Question: For some reason, I am getting two cart totals on my CART page. There are no errors in the debugger.
Here is the image:

There are tons of different files for WooCommerce. Here is the cart-totals.php page. Not sure if the fix is in here or not.
'''
<?php
/**
* Cart totals
*
* This template can be overridden by copying it to yourtheme/woocommerce/cart/cart-totals.php.
*
* HOWEVER, on occasion WooCommerce will need to update template files and you (the theme developer).
* will need to copy the new files to your theme to maintain compatibility. We try to do this.
* as little as possible, but it does happen. When this occurs the version of the template file will.
* be bumped and the readme will list any important changes.
*
* @see http://docs.woothemes.com/document/template-structure/
* @author WooThemes
* @package WooCommerce/Templates
* @version 2.3.6
*/
if ( ! defined( 'ABSPATH' ) ) {
exit;
}
?>
<div class="cart_totals <?php if ( WC()->customer->has_calculated_shipping() ) echo 'calculated_shipping'; ?>">
<?php do_action( 'woocommerce_before_cart_totals' ); ?>
<h2><?php _e( 'Cart Totals', 'woocommerce' ); ?></h2>
<table cellspacing="0" class="shop_table shop_table_responsive">
<tr class="cart-subtotal">
<th><?php _e( 'Subtotal', 'woocommerce' ); ?></th>
<td data-title="<?php _e( 'Subtotal', 'woocommerce' ); ?>"><?php wc_cart_totals_subtotal_html(); ?></td>
</tr>
<?php foreach ( WC()->cart->get_coupons() as $code => $coupon ) : ?>
<tr class="cart-discount coupon-<?php echo esc_attr( sanitize_title( $code ) ); ?>">
<th><?php wc_cart_totals_coupon_label( $coupon ); ?></th>
<td data-title="<?php wc_cart_totals_coupon_label( $coupon ); ?>"><?php wc_cart_totals_coupon_html( $coupon ); ?></td>
</tr>
<?php endforeach; ?>
<?php if ( WC()->cart->needs_shipping() && WC()->cart->show_shipping() ) : ?>
<?php do_action( 'woocommerce_cart_totals_before_shipping' ); ?>
<?php wc_cart_totals_shipping_html(); ?>
<?php do_action( 'woocommerce_cart_totals_after_shipping' ); ?>
<?php elseif ( WC()->cart->needs_shipping() && 'yes' === get_option( 'woocommerce_enable_shipping_calc' ) ) : ?>
<tr class="shipping">
<th><?php _e( 'Shipping', 'woocommerce' ); ?></th>
<td data-title="<?php _e( 'Shipping', 'woocommerce' ); ?>"><?php woocommerce_shipping_calculator(); ?></td>
</tr>
<?php endif; ?>
<?php foreach ( WC()->cart->get_fees() as $fee ) : ?>
<tr class="fee">
<th><?php echo esc_html( $fee->name ); ?></th>
<td data-title="<?php echo esc_html( $fee->name ); ?>"><?php wc_cart_totals_fee_html( $fee ); ?></td>
</tr>
<?php endforeach; ?>
<?php if ( wc_tax_enabled() && 'excl' === WC()->cart->tax_display_cart ) :
$taxable_address = WC()->customer->get_taxable_address();
$estimated_text = WC()->customer->is_customer_outside_base() && ! WC()->customer->has_calculated_shipping()
? sprintf( ' <small>(' . __( 'estimated for %s', 'woocommerce' ) . ')</small>', WC()->countries->estimated_for_prefix( $taxable_address[0] ) . WC()->countries->countries[ $taxable_address[0] ] )
: '';
if ( 'itemized' === get_option( 'woocommerce_tax_total_display' ) ) : ?>
<?php foreach ( WC()->cart->get_tax_totals() as $code => $tax ) : ?>
<tr class="tax-rate tax-rate-<?php echo sanitize_title( $code ); ?>">
<th><?php echo esc_html( $tax->label ) . $estimated_text; ?></th>
<td data-title="<?php echo esc_html( $tax->label ); ?>"><?php echo wp_kses_post( $tax->formatted_amount ); ?></td>
</tr>
<?php endforeach; ?>
<?php else : ?>
<tr class="tax-total">
<th><?php echo esc_html( WC()->countries->tax_or_vat() ) . $estimated_text; ?></th>
<td data-title="<?php echo esc_html( WC()->countries->tax_or_vat() ); ?>"><?php wc_cart_totals_taxes_total_html(); ?></td>
</tr>
<?php endif; ?>
<?php endif; ?>
<?php do_action( 'woocommerce_cart_totals_before_order_total' ); ?>
<tr class="order-total">
<th><?php _e( 'Total', 'woocommerce' ); ?></th>
<td data-title="<?php _e( 'Total', 'woocommerce' ); ?>"><?php wc_cart_totals_order_total_html(); ?></td>
</tr>
<?php do_action( 'woocommerce_cart_totals_after_order_total' ); ?>
</table>
<div class="wc-proceed-to-checkout">
<?php do_action( 'woocommerce_proceed_to_checkout' ); ?>
</div>
<?php do_action( 'woocommerce_after_cart_totals' ); ?>
</div>
'''
That is from the WooCommerce directly in the plugins folder. The theme also has a WooCommerce folder. Here is the cart.php page from the theme:
'''
<?php
/**
* Cart Page
*
* @author WooThemes
* @package WooCommerce/Templates
* @version 2.1.0
*/
if ( ! defined( 'ABSPATH' ) ) exit; // Exit if accessed directly
global $woocommerce;
wc_print_notices();
do_action( 'woocommerce_before_cart' ); ?>
<form action="<?php echo esc_url( WC()->cart->get_cart_url() ); ?>" method="post">
<?php do_action( 'woocommerce_before_cart_table' ); ?>
<table class="shop_table cart" cellspacing="0">
<thead>
<tr>
<th class="product-remove">&nbsp;</th>
<th class="product-thumbnail">&nbsp;</th>
<th class="product-name"><?php _e( 'Product', 'woocommerce' ); ?></th>
<th class="product-price"><?php _e( 'Price', 'woocommerce' ); ?></th>
<th class="product-quantity"><?php _e( 'Quantity', 'woocommerce' ); ?></th>
<th class="product-subtotal"><?php _e( 'Total', 'woocommerce' ); ?></th>
</tr>
</thead>
<tbody>
<?php do_action( 'woocommerce_before_cart_contents' ); ?>
<?php
foreach ( WC()->cart->get_cart() as $cart_item_key => $cart_item ) {
$_product = apply_filters( 'woocommerce_cart_item_product', $cart_item['data'], $cart_item, $cart_item_key );
$product_id = apply_filters( 'woocommerce_cart_item_product_id', $cart_item['product_id'], $cart_item, $cart_item_key );
if ( $_product && $_product->exists() && $cart_item['quantity'] > 0 && apply_filters( 'woocommerce_cart_item_visible', true, $cart_item, $cart_item_key ) ) {
?>
<tr class="<?php echo esc_attr( apply_filters( 'woocommerce_cart_item_class', 'cart_item', $cart_item, $cart_item_key ) ); ?>">
<td class="product-remove">
<?php
echo apply_filters( 'woocommerce_cart_item_remove_link', sprintf( '<a href="%s" class="remove" title="%s">&times;</a>', esc_url( WC()->cart->get_remove_url( $cart_item_key ) ), __( 'Remove this item', 'woocommerce' ) ), $cart_item_key );
?>
</td>
<td class="product-thumbnail">
<?php
$thumbnail = apply_filters( 'woocommerce_cart_item_thumbnail', $_product->get_image(), $cart_item, $cart_item_key );
if ( ! $_product->is_visible() )
echo $thumbnail;
else
printf( '<a href="%s">%s</a>', $_product->get_permalink(), $thumbnail );
?>
</td>
<td class="product-name">
<?php
if ( ! $_product->is_visible() )
echo apply_filters( 'woocommerce_cart_item_name', $_product->get_title(), $cart_item, $cart_item_key );
else
echo apply_filters( 'woocommerce_cart_item_name', sprintf( '<a href="%s">%s</a>', $_product->get_permalink(), $_product->get_title() ), $cart_item, $cart_item_key );
// Meta data
echo WC()->cart->get_item_data( $cart_item );
// Backorder notification
if ( $_product->backorders_require_notification() && $_product->is_on_backorder( $cart_item['quantity'] ) )
echo '<p class="backorder_notification">' . __( 'Available on backorder', 'woocommerce' ) . '</p>';
?>
</td>
<td class="product-price">
<?php
echo apply_filters( 'woocommerce_cart_item_price', WC()->cart->get_product_price( $_product ), $cart_item, $cart_item_key );
?>
</td>
<td class="product-quantity">
<?php
if ( $_product->is_sold_individually() ) {
$product_quantity = sprintf( '1 <input type="hidden" name="cart[%s][qty]" value="1" />', $cart_item_key );
} else {
$product_quantity = woocommerce_quantity_input( array(
'input_name' => "cart[{$cart_item_key}][qty]",
'input_value' => $cart_item['quantity'],
'max_value' => $_product->backorders_allowed() ? '' : $_product->get_stock_quantity(),
), $_product, false );
}
echo apply_filters( 'woocommerce_cart_item_quantity', $product_quantity, $cart_item_key );
?>
</td>
<td class="product-subtotal">
<?php
echo apply_filters( 'woocommerce_cart_item_subtotal', WC()->cart->get_product_subtotal( $_product, $cart_item['quantity'] ), $cart_item, $cart_item_key );
?>
</td>
</tr>
<?php
}
}
do_action( 'woocommerce_cart_contents' );
?>
<tr>
<td colspan="6" class="actions">
<?php if ( WC()->cart->coupons_enabled() ) { ?>
<div class="coupon">
<label for="coupon_code"><?php _e( 'Coupon', 'woocommerce' ); ?>:</label> <input name="coupon_code" class="input-text" id="coupon_code" value="" placeholder="<?php _e( 'Enter coupon code', 'woocommerce' ); ?>" /> <input type="submit" class="button" name="apply_coupon" value="<?php _e( 'Apply Coupon', 'woocommerce' ); ?>" />
<?php do_action('woocommerce_cart_coupon'); ?>
</div>
<?php } ?>
<input type="submit" class="button" name="update_cart" value="<?php _e( 'Update Cart', 'woocommerce' ); ?>" /> <input type="submit" class="checkout-button button alt wc-forward" name="proceed" value="<?php _e( 'Proceed to Checkout', 'woocommerce' ); ?>" />
<?php do_action( 'woocommerce_proceed_to_checkout' ); ?>
<?php wp_nonce_field( 'woocommerce-cart' ); ?>
</td>
</tr>
<?php do_action( 'woocommerce_after_cart_contents' ); ?>
</tbody>
</table>
<?php do_action( 'woocommerce_after_cart_table' ); ?>
</form>
<div class="cart-collaterals">
<?php do_action( 'woocommerce_cart_collaterals' ); ?>
<?php woocommerce_cart_totals(); ?>
<?php woocommerce_shipping_calculator(); ?>
</div>
<?php do_action( 'woocommerce_after_cart' ); ?>
'''
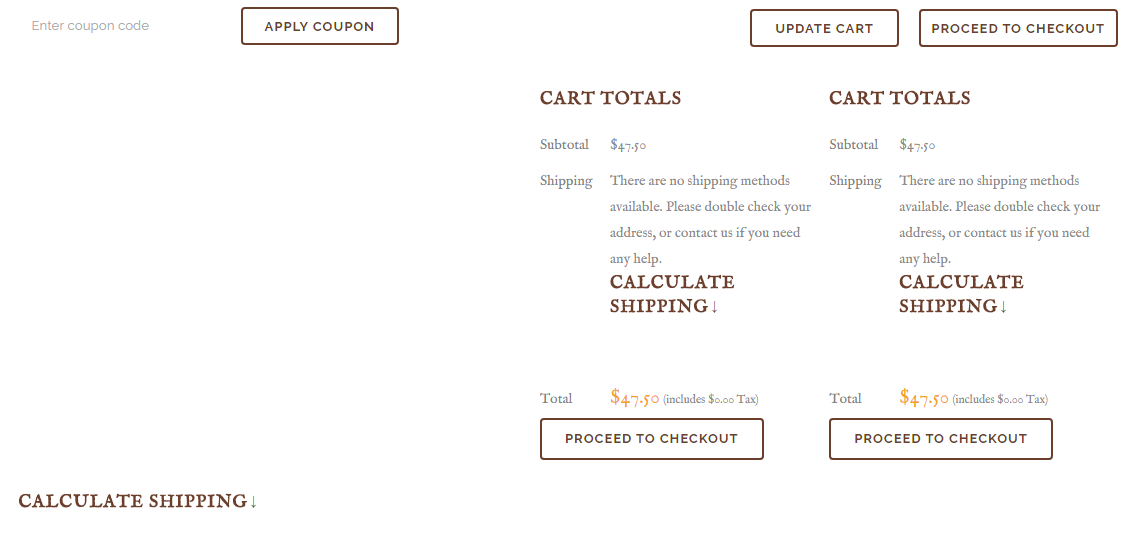
Answer: in your theme cart.php
'''
<?php do_action( 'woocommerce_proceed_to_checkout' ); ?>
'''
should have been:
'''
<?php do_action( 'woocommerce_cart_actions' ); ?>
'''